Question: Check out the "Signs of Hope" hero text in IE8: [removed]
Do I have to hack away at a conditional stylesheet, or is there a better, IE8-compatible way to do this typography?

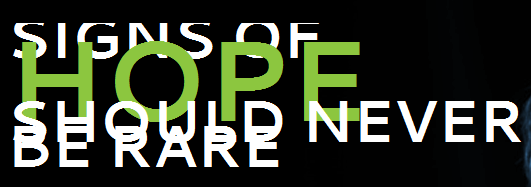
Answer: Looks like you've figured this out, but for future knowledge seekers I'm going to guess the whole text was set to some particular line-height, despite different font-sizes.
The white text needs one line-height and the green should have another; or you can just remove line-height, or set it to normal, and let the browser automatically handle the different text sizes.